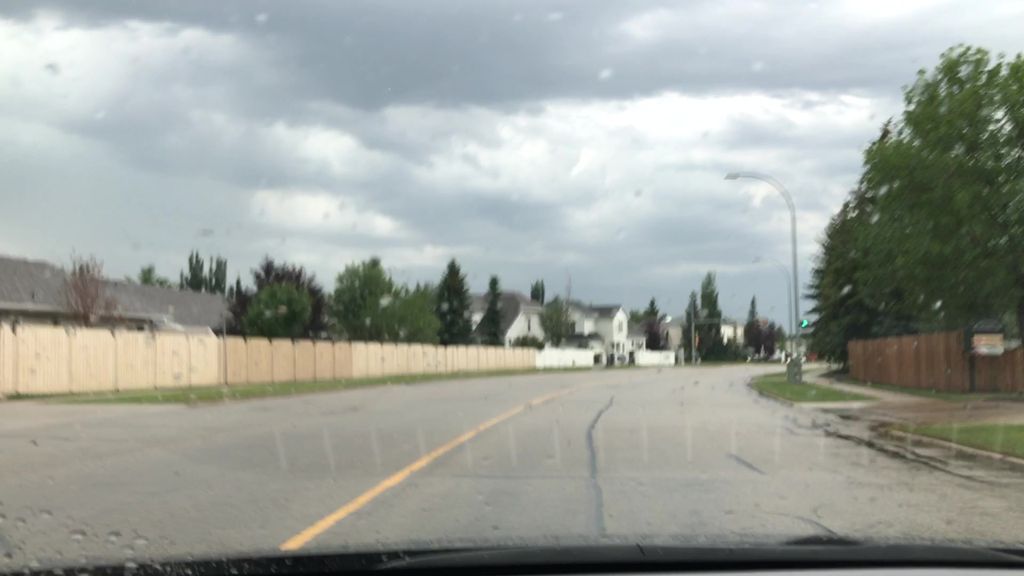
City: edmonton